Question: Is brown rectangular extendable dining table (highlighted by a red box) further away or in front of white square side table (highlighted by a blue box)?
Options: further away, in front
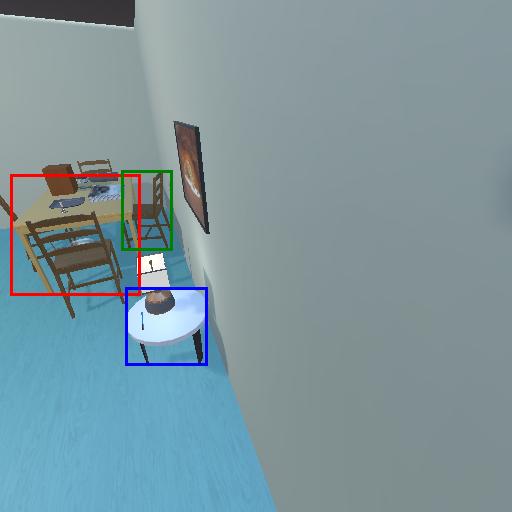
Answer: further away